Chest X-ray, AP view. Patient: 43 years old, sex F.
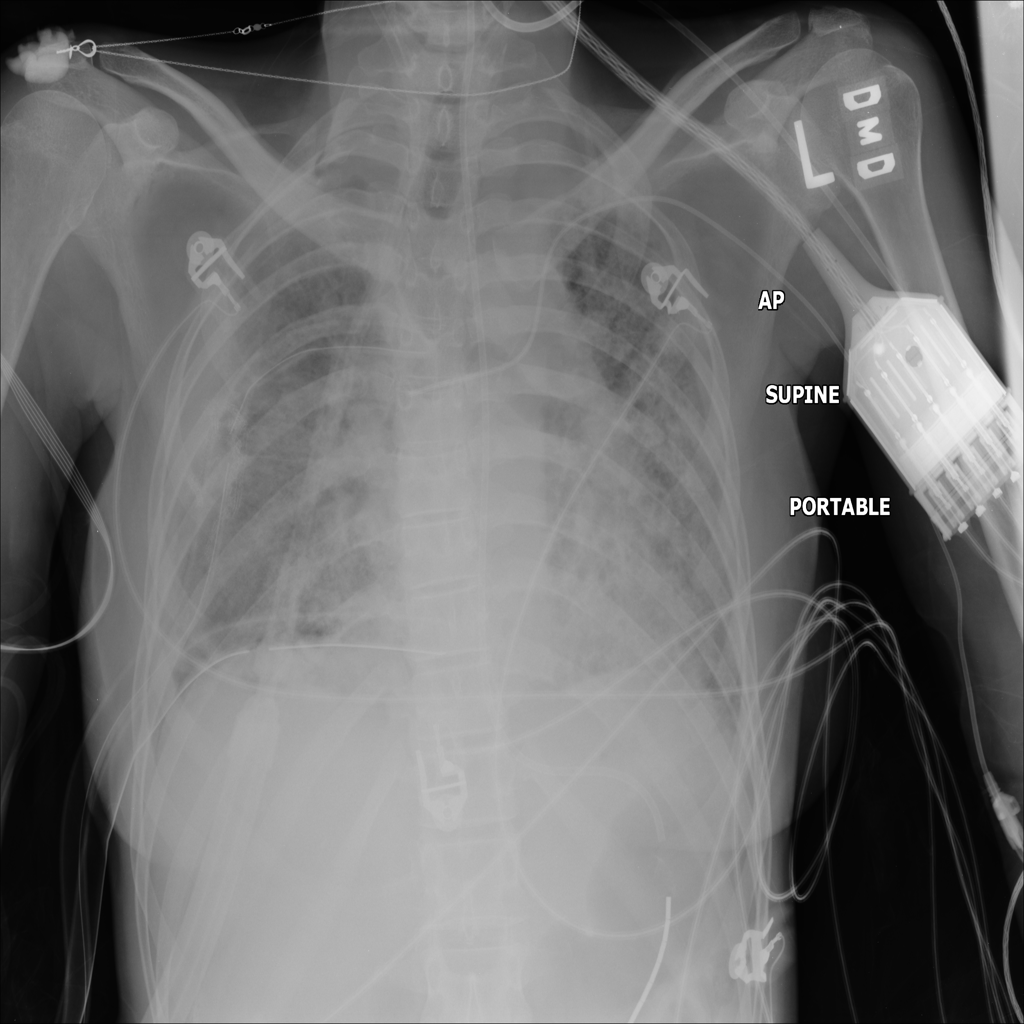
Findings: Pneumothorax